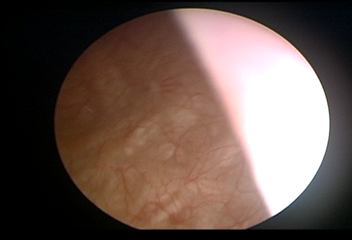
Modality: WLC
Class: Normal mucosa
Bladder cancer association: No